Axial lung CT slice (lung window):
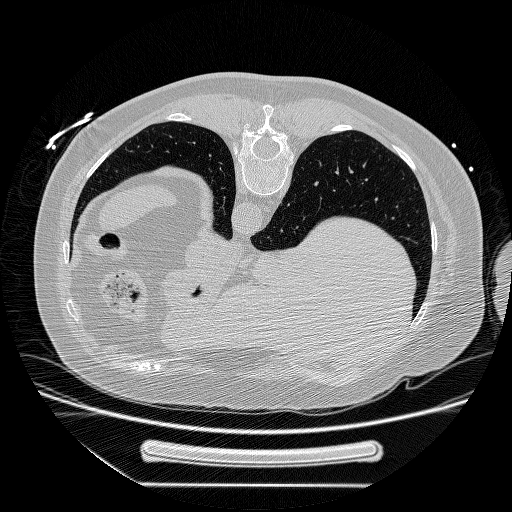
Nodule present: no